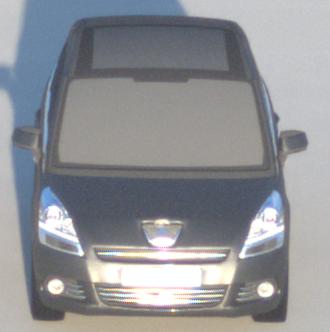
Make: Peugeot
Model: 5008 120 VTi
Detailed model: 5008 (I) Van
Model produced from: 2009/10
Model produced until: 2011/07
Doors: 5
Color: gray
Road condition: dry road
Daytime: sunrise or sunset
Contrast: high contrast